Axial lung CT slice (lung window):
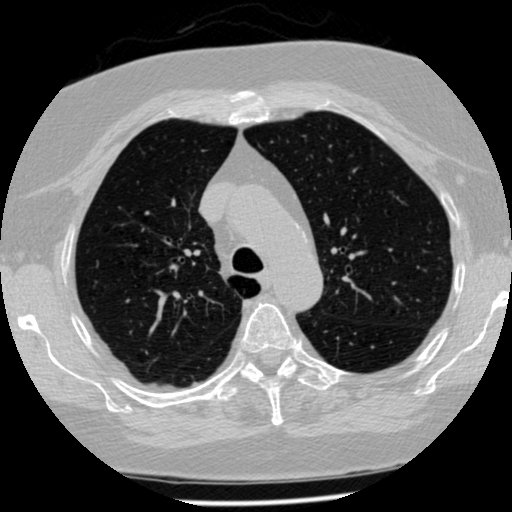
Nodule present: no